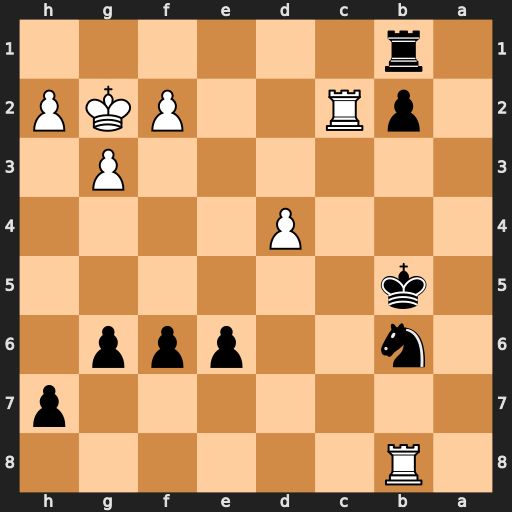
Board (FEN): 1R6/7p/1n2ppp1/1k6/3P4/6P1/1pR2PKP/1r6
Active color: b
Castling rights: -
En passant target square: -
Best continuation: Rg1+ Kxg1 b1=Q+